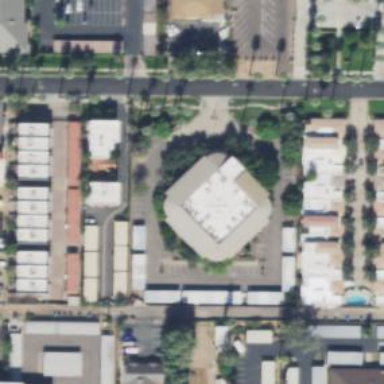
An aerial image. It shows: Commercial building.